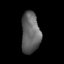
Tissue: prostate
Cell type: Myeloid cells
Senescence score: 0.2349
Nuclear area (px): 753
Mean DAPI intensity: 98.75